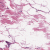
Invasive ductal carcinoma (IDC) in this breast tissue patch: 0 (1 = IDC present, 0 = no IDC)